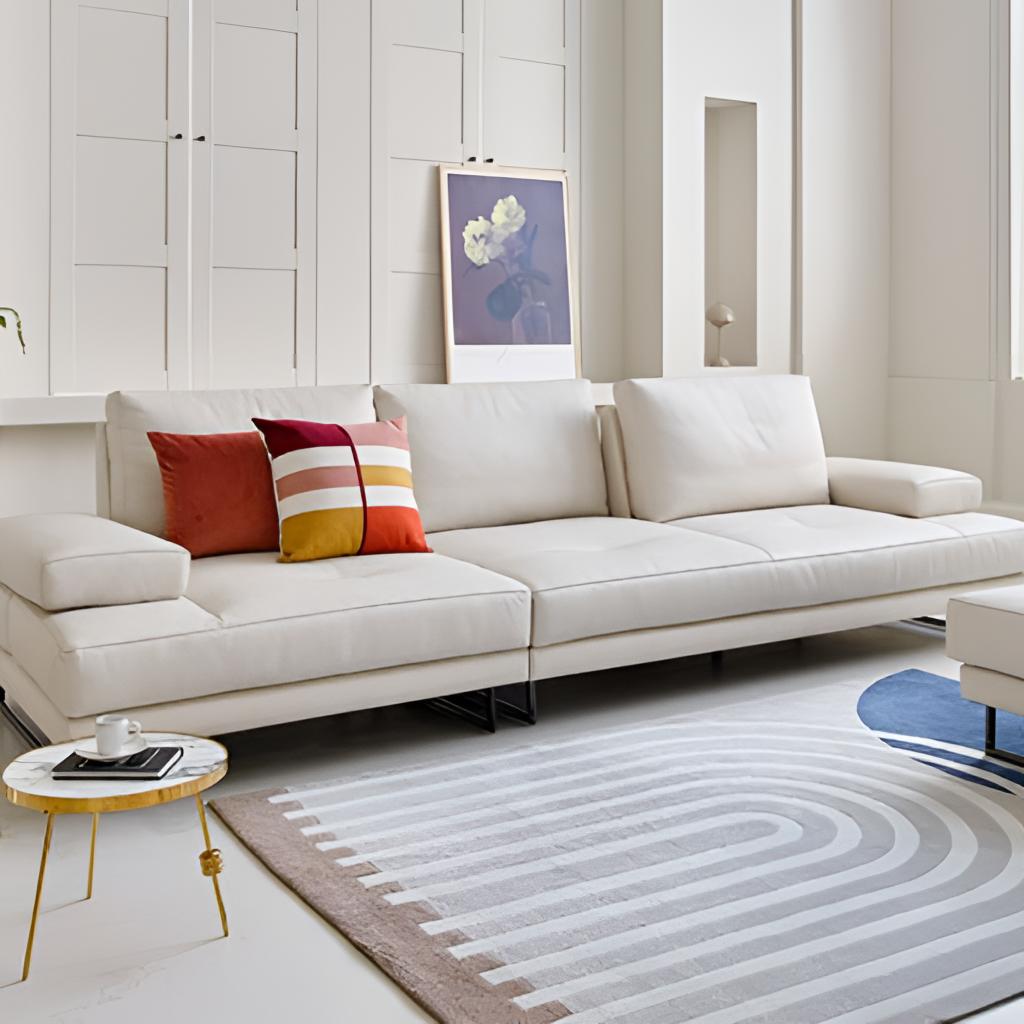
leather sectional sofa, living room, cream tile flooring, with solid pattern, paint wallpaper, with solid pattern, modern